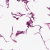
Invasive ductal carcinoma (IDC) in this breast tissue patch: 0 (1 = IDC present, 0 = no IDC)